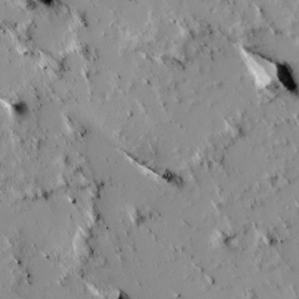
Label: non_frost